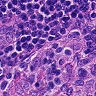
Metastatic tissue present: no